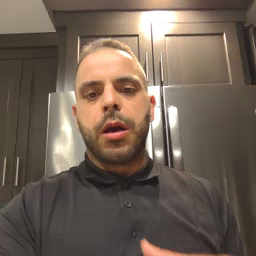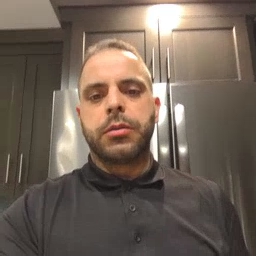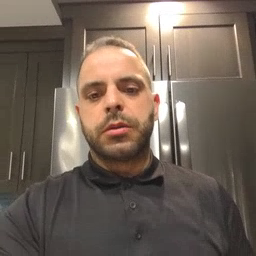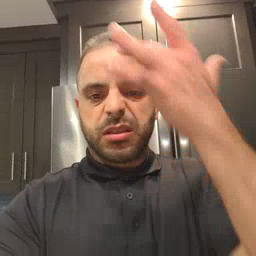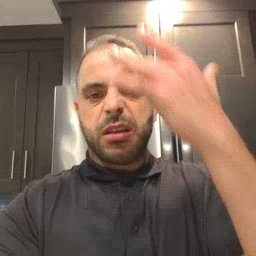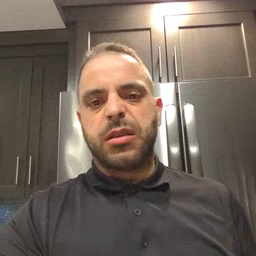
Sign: sick